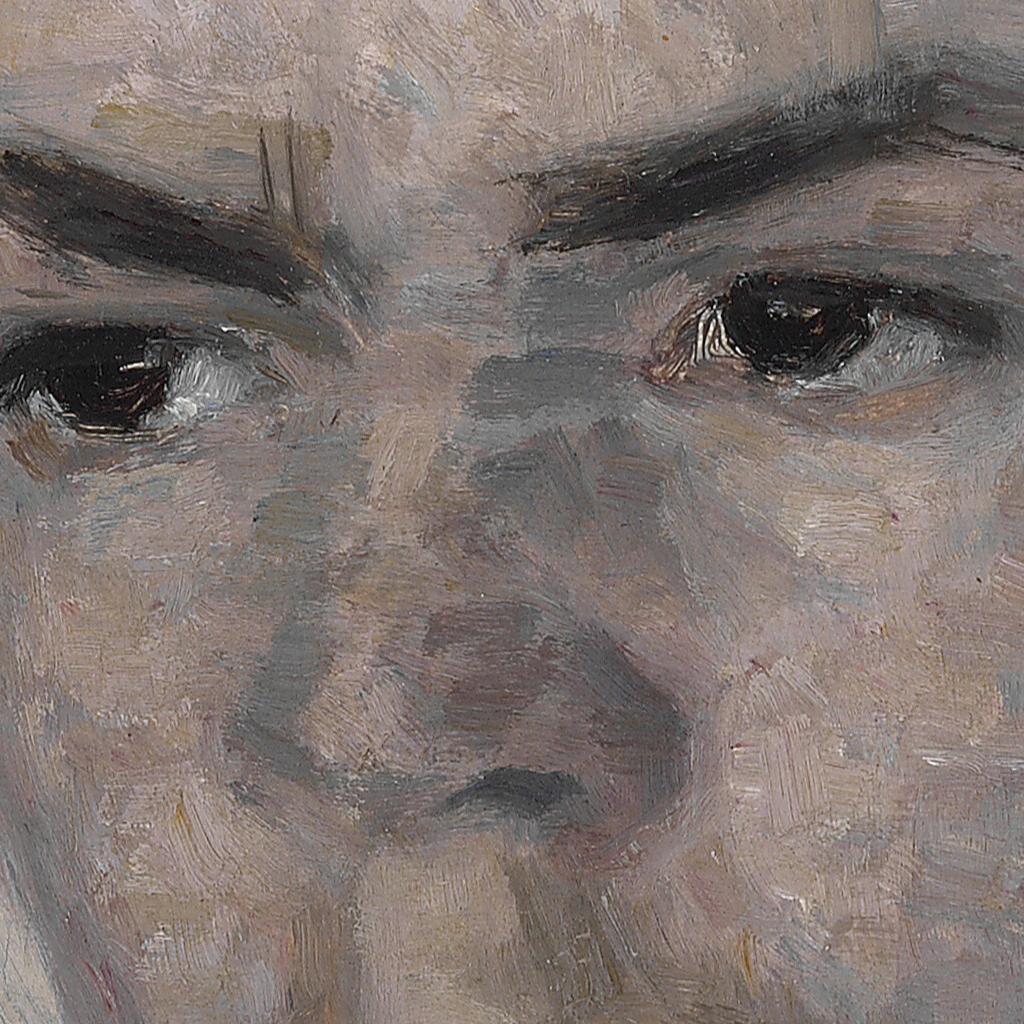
portrait painting, extreme close up, soft diffused light, eyes and brow of young man with intense gaze directed to his left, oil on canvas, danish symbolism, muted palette